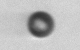
Label: bead